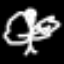
Label: angel